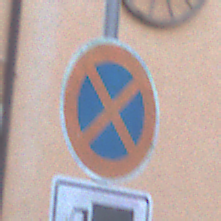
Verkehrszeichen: AbsolutesHalteverbot
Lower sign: HinweisDurchSinnbild7
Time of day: SunriseSunset
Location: Outdoor (Urban)
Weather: Clear
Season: NotSpecified
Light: Natural